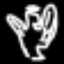
Label: angel